Interaction volume radius: 10 \u00c5
Interaction volume height: 50 \u00c5
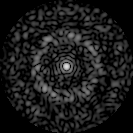
Disorder parameter: 0.842